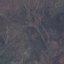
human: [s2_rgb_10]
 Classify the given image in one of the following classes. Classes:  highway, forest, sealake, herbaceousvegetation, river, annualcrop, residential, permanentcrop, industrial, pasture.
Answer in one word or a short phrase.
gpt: HerbaceousVegetation